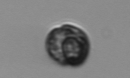
Label: Dinophyceae